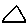
Label: triangle